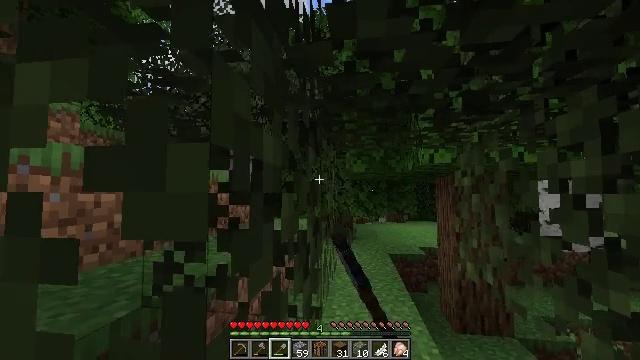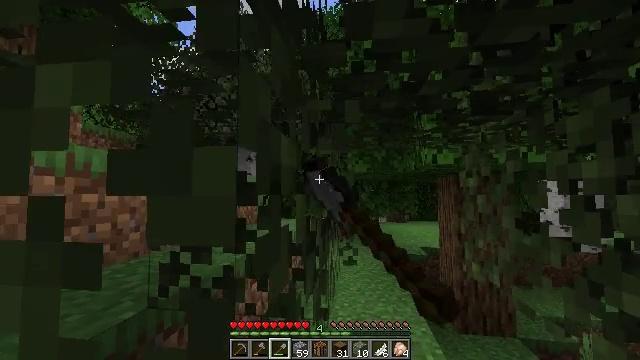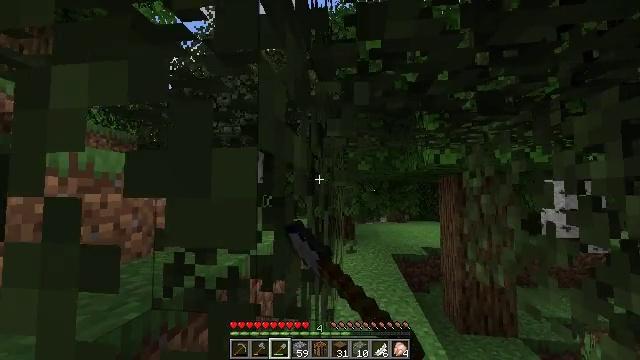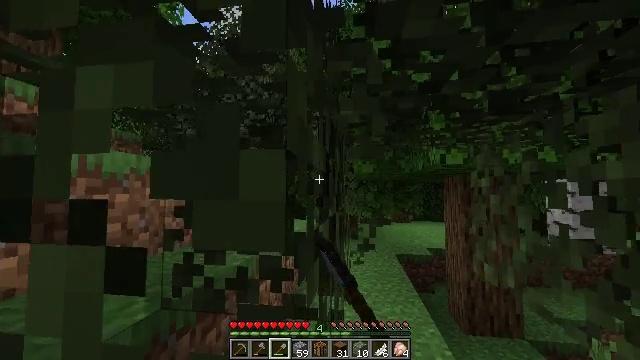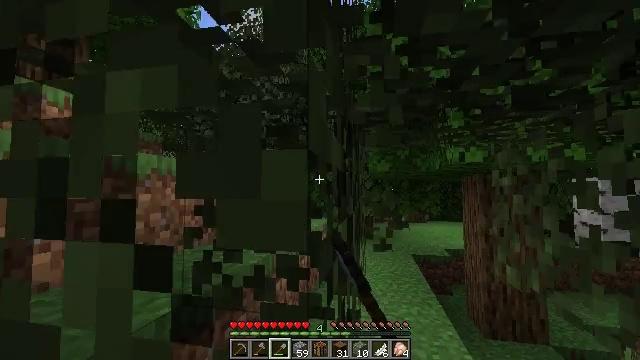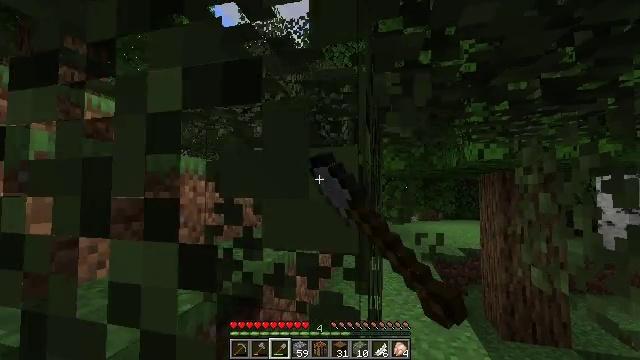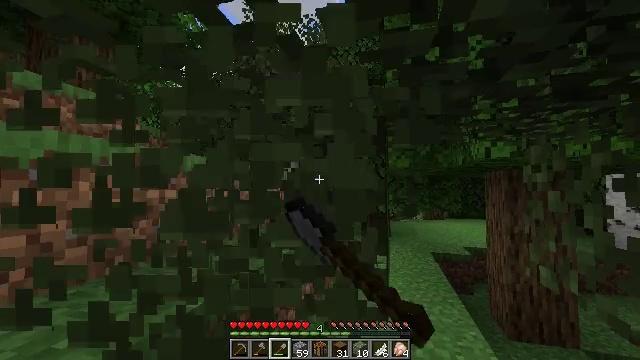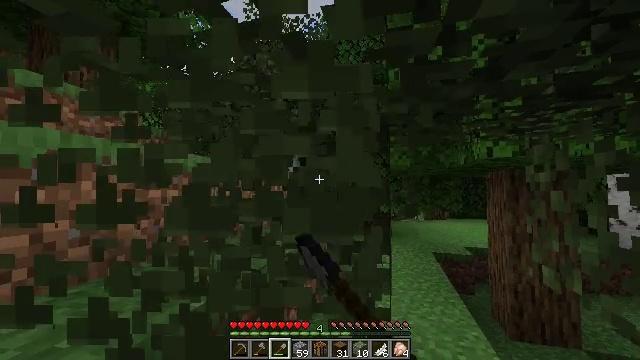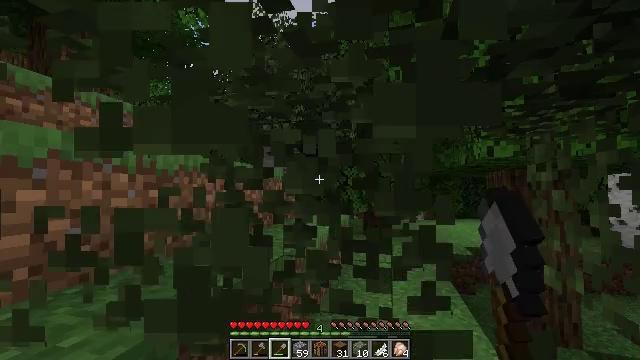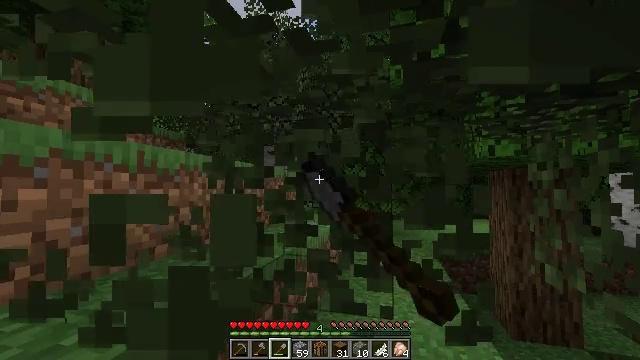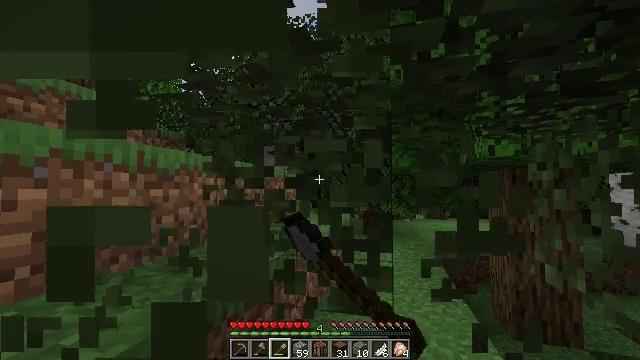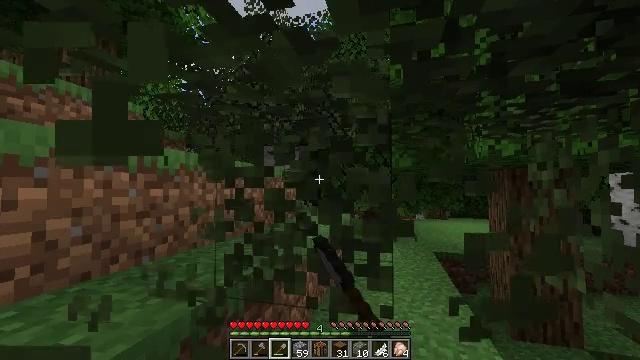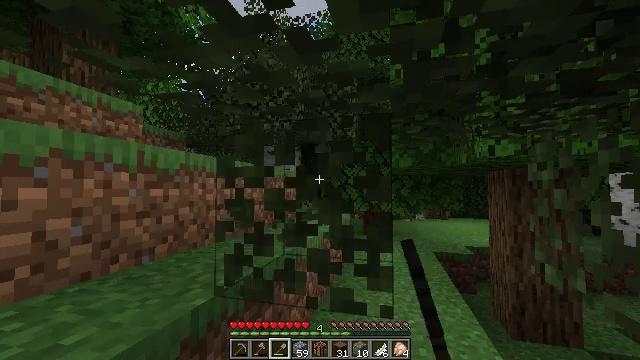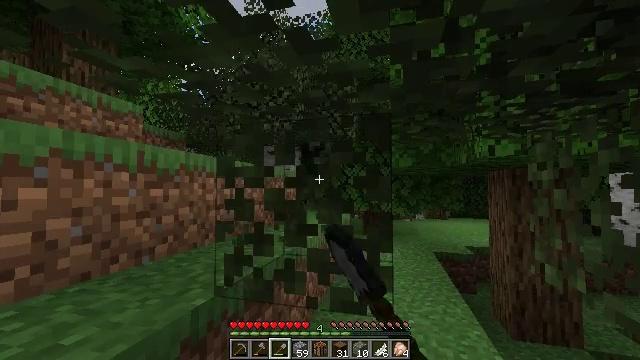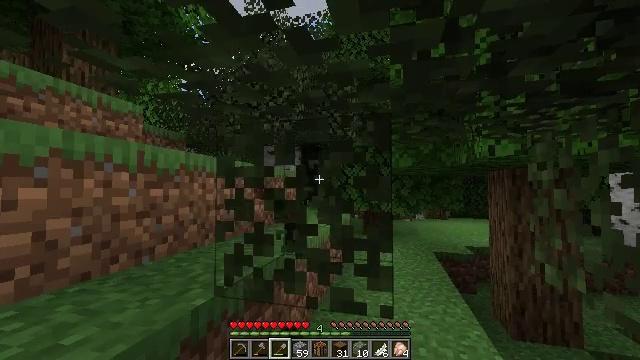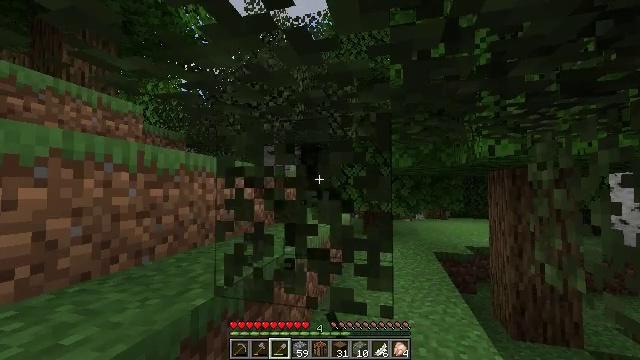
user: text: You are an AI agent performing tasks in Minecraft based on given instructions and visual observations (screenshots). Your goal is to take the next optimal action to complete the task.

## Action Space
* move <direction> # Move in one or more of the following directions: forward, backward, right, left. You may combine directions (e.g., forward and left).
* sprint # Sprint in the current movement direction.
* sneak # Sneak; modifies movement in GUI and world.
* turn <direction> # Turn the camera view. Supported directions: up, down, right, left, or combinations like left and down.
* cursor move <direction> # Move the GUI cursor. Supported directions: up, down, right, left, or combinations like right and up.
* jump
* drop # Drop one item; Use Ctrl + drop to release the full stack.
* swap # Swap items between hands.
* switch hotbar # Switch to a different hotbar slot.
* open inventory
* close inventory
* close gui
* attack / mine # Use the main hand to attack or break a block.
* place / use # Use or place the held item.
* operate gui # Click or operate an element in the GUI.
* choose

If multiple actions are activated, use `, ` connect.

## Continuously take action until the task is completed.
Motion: motion action
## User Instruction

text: Clear birch leaves to get saplings.
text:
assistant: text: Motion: move forward, attack / mine
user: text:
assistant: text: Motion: move forward, attack / mine
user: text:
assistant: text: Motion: move forward, attack / mine
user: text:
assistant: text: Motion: move forward, turn left, attack / mine
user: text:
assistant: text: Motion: turn left, attack / mine
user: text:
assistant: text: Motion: attack / mine
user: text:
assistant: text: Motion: attack / mine
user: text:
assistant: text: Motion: attack / mine
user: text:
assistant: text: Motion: attack / mine
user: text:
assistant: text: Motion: attack / mine
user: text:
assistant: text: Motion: attack / mine
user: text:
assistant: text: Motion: attack / mine
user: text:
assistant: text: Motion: attack / mine
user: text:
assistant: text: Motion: attack / mine
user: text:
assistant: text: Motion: attack / mine
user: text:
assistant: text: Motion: attack / mine
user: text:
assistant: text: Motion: move forward, attack / mine
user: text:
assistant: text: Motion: move forward, attack / mine
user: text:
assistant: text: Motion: move forward, attack / mine
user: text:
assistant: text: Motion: move forward, attack / mine
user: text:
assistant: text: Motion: move forward, attack / mine
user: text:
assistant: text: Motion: attack / mine
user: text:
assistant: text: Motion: attack / mine
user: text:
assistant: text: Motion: attack / mine
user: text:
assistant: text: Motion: turn left, attack / mine
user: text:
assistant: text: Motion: turn left, attack / mine
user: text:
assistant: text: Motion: turn left, attack / mine
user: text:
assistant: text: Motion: turn left, attack / mine
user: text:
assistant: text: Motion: move forward, turn left and up, attack / mine
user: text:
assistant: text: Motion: move forward, attack / mine